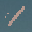
Label: 1